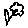
Label: flower